Field crop: maize
Growth stage: 2
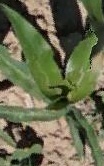
Species: maize